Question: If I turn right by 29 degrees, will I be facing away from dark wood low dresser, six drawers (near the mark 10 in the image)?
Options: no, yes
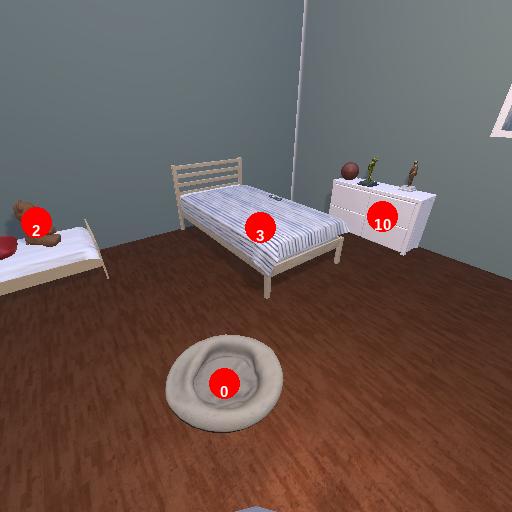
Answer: no